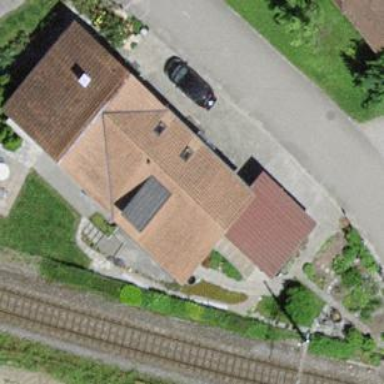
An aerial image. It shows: Residential building.